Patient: sex F, age 86
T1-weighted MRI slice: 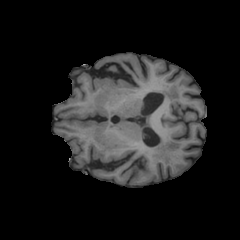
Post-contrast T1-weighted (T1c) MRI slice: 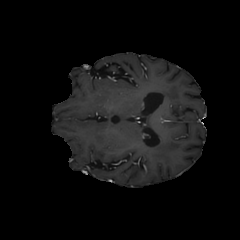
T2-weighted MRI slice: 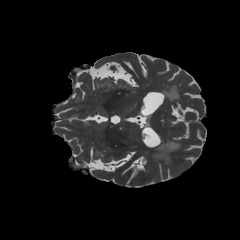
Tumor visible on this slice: yes
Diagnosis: Glioblastoma, IDH-wildtype
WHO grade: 4